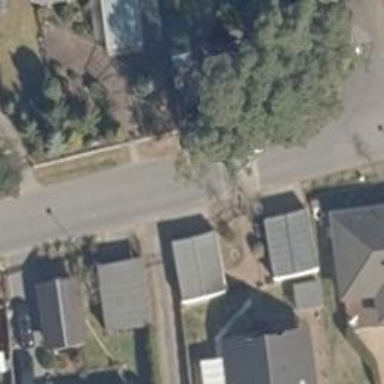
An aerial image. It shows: Traffic calming hump on the road.